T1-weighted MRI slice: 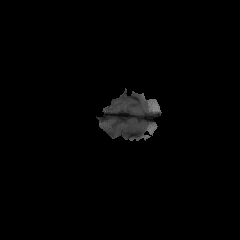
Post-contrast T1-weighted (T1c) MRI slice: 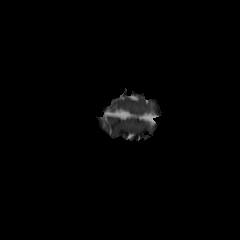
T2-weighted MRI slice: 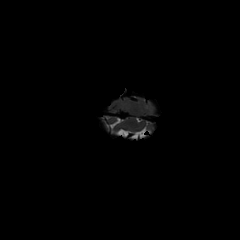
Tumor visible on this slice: no